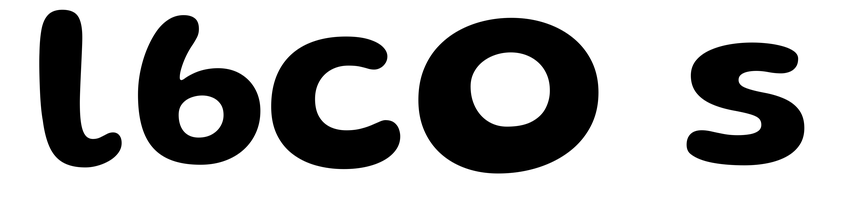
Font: Gluten_SemiBold